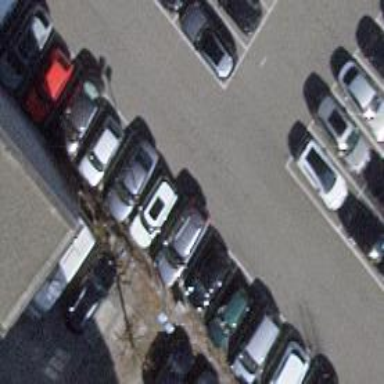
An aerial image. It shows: Asphalt parking aisle designated as service road.